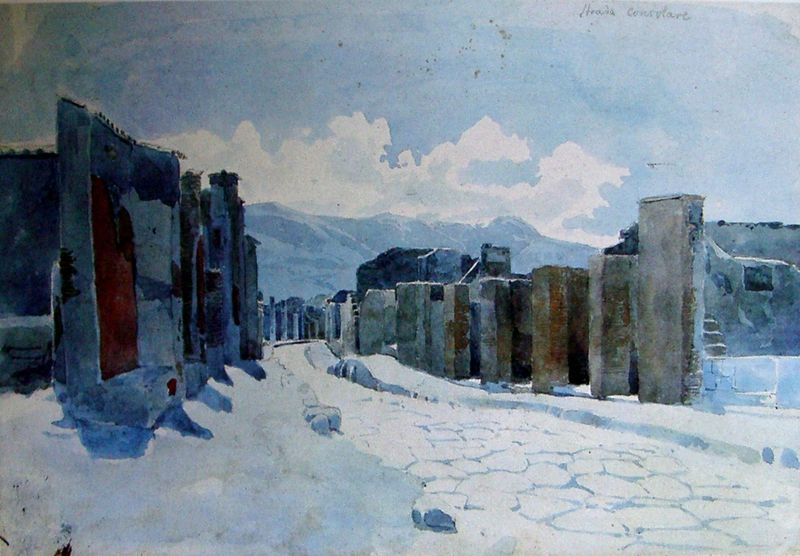
Titel: Via consolare in Pompeji
Künstler: Karl Blechen
Standort: Berlin
Institution: Staatliche Museen zu Berlin, Preußischer Kulturbesitz
Schlagwörter: berg, blau, dunkel, felsen, gemälde, gestein, himmel, schatten, weiß, wolken, aquarell, landschaft, stadt, braun, grau, hell, licht, strasse, säulen, eis, gebäude, haus, rot, schnee, weg, wolke, malerei, architektur, stein, steine, bild, signatur, öl, häuser, kalt, brücke, sonne, boden, ansicht, fassaden, italien, naturalismus, pflaster, vedute, berge, gebirge, risse, sonnenlicht, verlassen, mauer, winter, romantik, krieg, treppe, treppen, stufe, stufen, tor, fugen, ruine, kälte, eisschollen, städtisch, ruinen, rom, mauern, blauer himmel, antik, elend, hmmel, zerstört, wegrand, verfallen, pompeji, stele, stelen, dachpfannen, gepflastert, eisig, hugel, blechen, barracken, notz, consulare, consclare